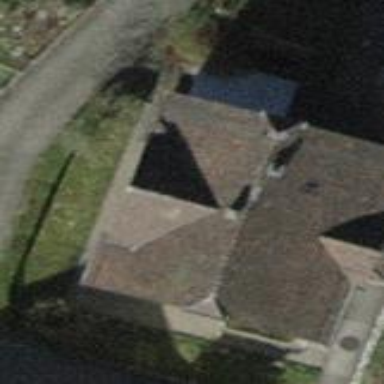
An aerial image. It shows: Residential building with half-hipped roof shape.